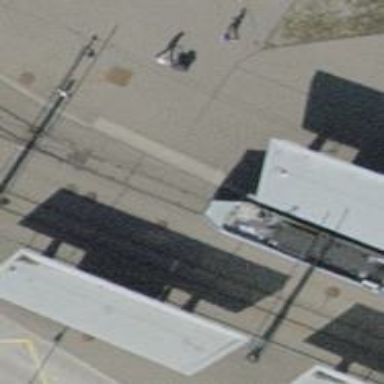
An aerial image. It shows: Tram stop with public transport stop position for trams.